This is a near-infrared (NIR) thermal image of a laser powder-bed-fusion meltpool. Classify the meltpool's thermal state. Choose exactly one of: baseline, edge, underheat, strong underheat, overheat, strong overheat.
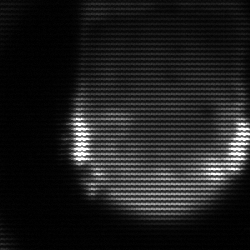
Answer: edge